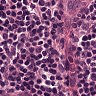
Metastatic tissue present: no